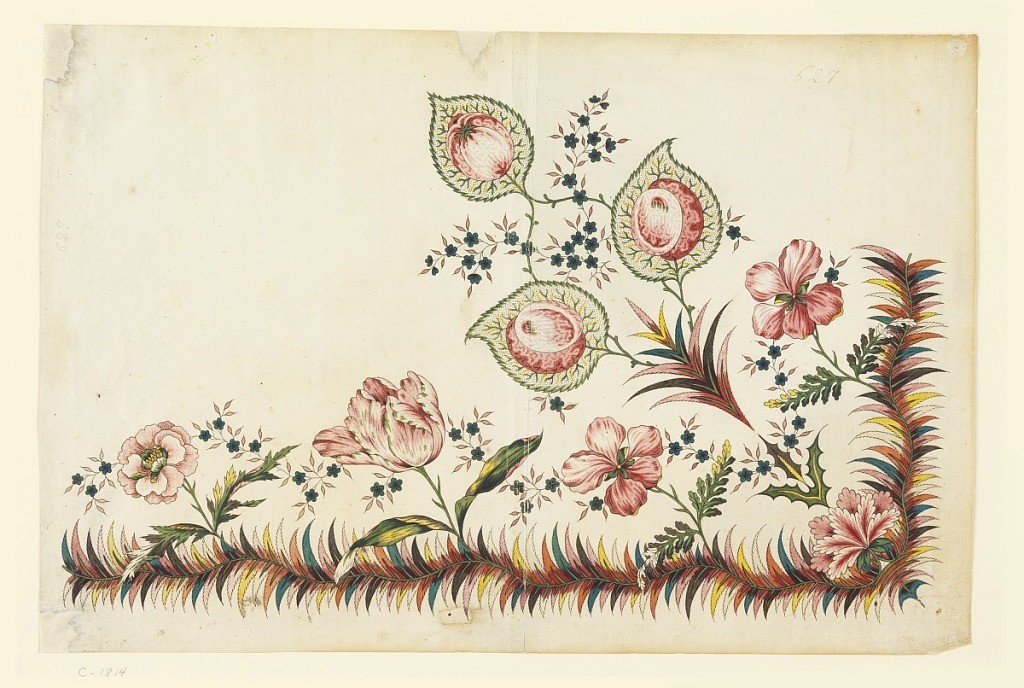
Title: Design for a Printed Border
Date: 1810–20
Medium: Black chalk, brush and gouache, blue ink on paper
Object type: Drawing
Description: Lower left corner is shown. From inner side of waved leaf bough rise boughs with leaves and blossoms. In the corner rises obliquely fantastic plant with three Persian cone leaves with seeds.